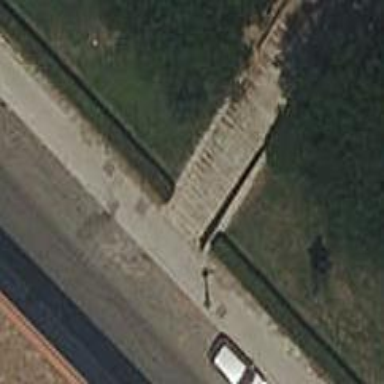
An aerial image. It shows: Sidewalk made of paving stones.